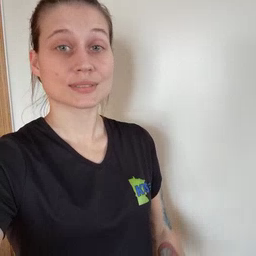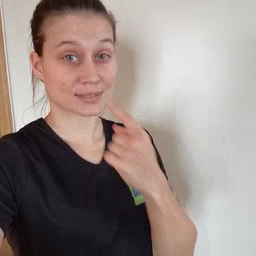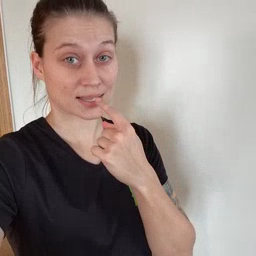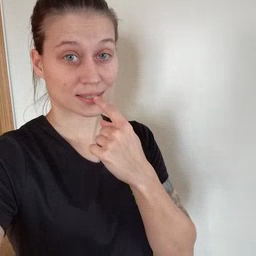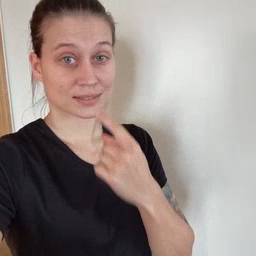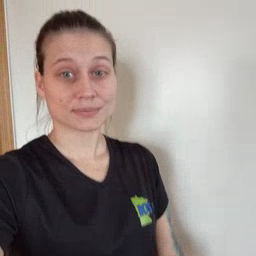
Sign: tongue